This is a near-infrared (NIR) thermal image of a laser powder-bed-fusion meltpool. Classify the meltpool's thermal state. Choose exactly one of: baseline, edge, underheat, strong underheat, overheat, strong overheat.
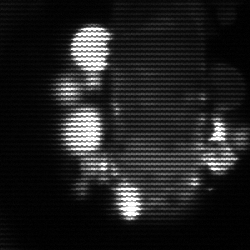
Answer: strong underheat